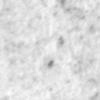
Label: no_change